Current action and preconditions to check: path_clear

Your task: For each precondition in the list above, predict whether it will hold at this action.

Consider the current scene as observed from the mobile robot's camera, and analyze the predicted future states of all dynamic agents (e.g., people, animals, vehicles, or any moving entities) within the NEXT SECOND.

IMPORTANT: Only answer "very likely" if you are absolutely certain—based on strong, clear evidence—that a dynamic agent will violate the precondition in the predicted future state. Do NOT answer "very likely" for unlikely, ambiguous, or low-probability risks.

Ask yourself for each precondition: Is there a high probability, with clear and convincing evidence, that the predicted future states of any dynamic agent will interfere with the predicted future state of the currently executing action within the NEXT SECOND, causing that precondition to fail?

Assess the risk level based on these predictions. Use "likely" or "very likely" if motions create a clear risk of interference.

Use "neutral" or "improbable" if agents are nearby but their predicted paths are clearly diverging or non-conflicting.

Failure Risk Categories: "very improbable", "improbable", "neutral", "likely", "very likely"

Answer Format: Output ONLY the probability_of_failure value from these categories: "very improbable", "improbable", "neutral", "likely", "very likely"

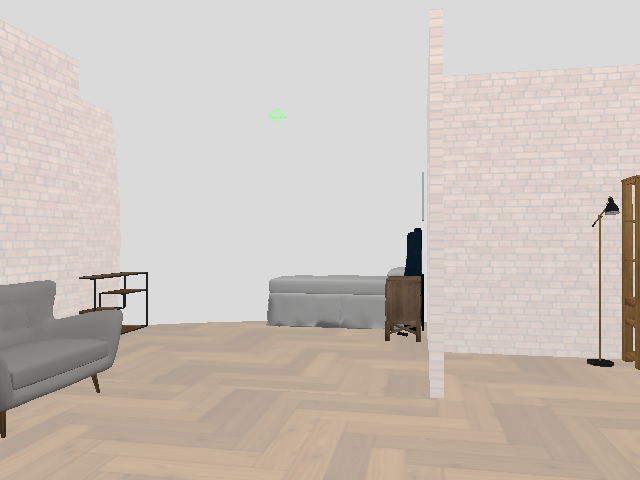

Answer: very improbable